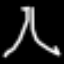
Label: The Eiffel Tower